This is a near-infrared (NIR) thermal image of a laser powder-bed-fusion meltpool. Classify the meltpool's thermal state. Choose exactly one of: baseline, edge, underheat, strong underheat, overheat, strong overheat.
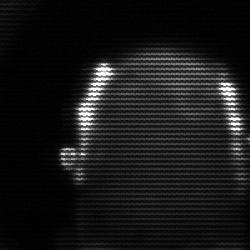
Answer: baseline